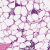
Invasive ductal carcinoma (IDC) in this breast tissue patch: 0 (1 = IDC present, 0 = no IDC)